Question: I am localizing my application. I have 2 projects on eclipse; one is the library.
I have created a subfolder of the res/values folder for the italian localization (both in the library and in the other project). When I open my app (with the italian language set) the app displays the english (default) strings.
My folders are organized like this:

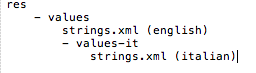
Answer: 'values-it' should be directly under 'res', not in 'res/values'.